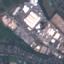
Land use / land cover class: Industrial